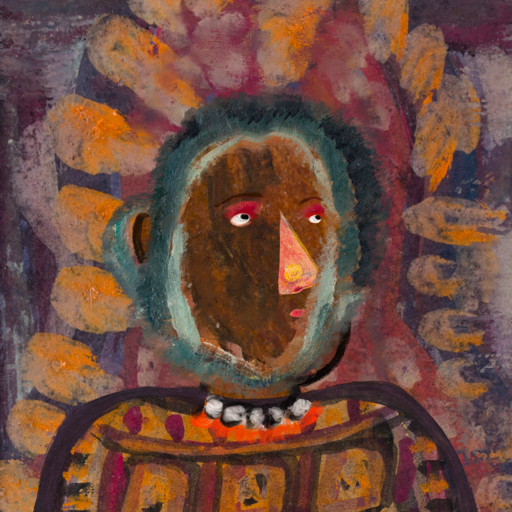
Background: Doll, Head And Neck Side: Mosgoul, Face Side: Irani, Bust: Doll, Hair Side: Boggyland, Head Accessory: Blank, Second Necklace: Blank, Necklace: An_Impression, Baby: Blank